Field crop: tomato
Growth stage: 1
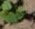
Species: solanum